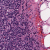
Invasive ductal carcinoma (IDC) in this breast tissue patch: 1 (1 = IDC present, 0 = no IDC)